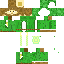
A male human skin with green skin, wearing brown long hair dressed in a green hoodie and brown pants, featuring a closed mouth.